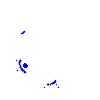
Particle: kaon